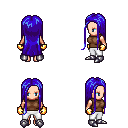
a pixel art fantasy rpg character, female body template, human, light skin, brown sleeveless shirt, white pants, blue extra-long hairstyle, gold gloves, metal boots, four views (front, back, left, right), 2x2 character sprite sheet, small pixel art, hard edges, no anti-aliasing